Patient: sex F, age 80
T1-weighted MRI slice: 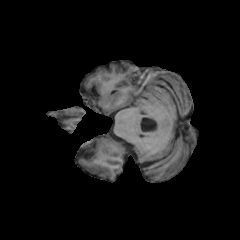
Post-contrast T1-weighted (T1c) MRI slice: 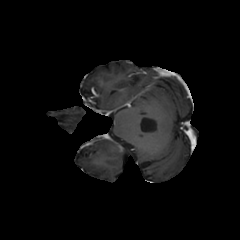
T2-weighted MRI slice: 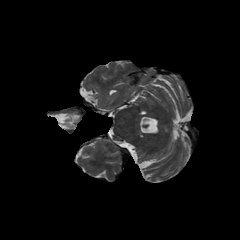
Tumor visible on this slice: no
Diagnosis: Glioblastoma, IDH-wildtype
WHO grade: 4